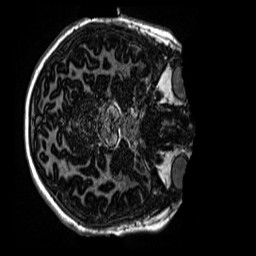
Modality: MP2RAGE
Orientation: axial
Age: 12
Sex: male
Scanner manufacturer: siemens
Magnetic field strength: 3 T
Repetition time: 4 s
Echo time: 0.00299 s